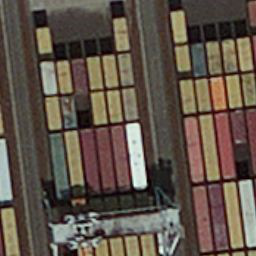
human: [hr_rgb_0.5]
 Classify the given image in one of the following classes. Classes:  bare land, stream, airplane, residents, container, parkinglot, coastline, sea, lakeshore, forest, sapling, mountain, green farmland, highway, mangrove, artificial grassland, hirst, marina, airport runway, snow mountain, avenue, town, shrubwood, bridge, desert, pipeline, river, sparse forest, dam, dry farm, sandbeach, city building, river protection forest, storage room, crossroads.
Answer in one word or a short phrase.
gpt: container